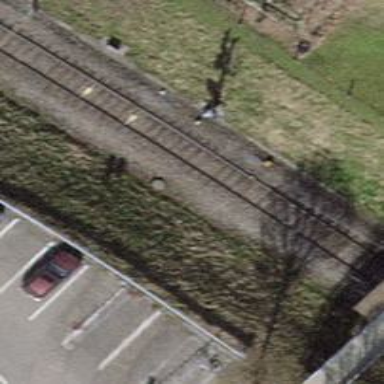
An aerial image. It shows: Railway signal.